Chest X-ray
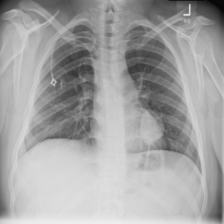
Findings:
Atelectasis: negative
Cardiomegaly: negative
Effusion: negative
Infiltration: negative
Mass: positive
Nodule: negative
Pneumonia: positive
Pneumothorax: negative
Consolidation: negative
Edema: negative
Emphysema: negative
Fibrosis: negative
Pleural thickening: negative
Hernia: negative